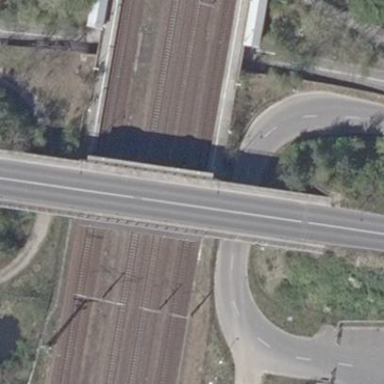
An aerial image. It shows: Bridge with beam structure.